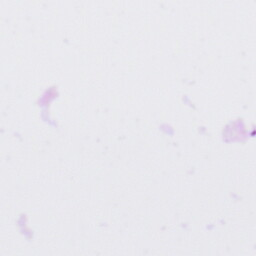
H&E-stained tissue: Tonsil